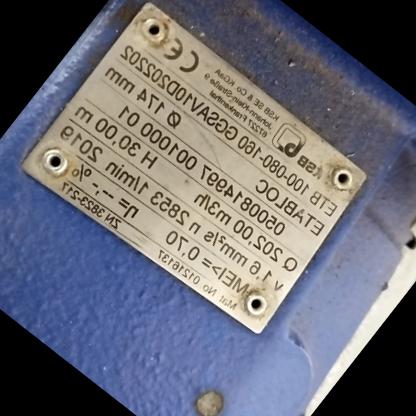
Klasa: tabliczka-znamionowa